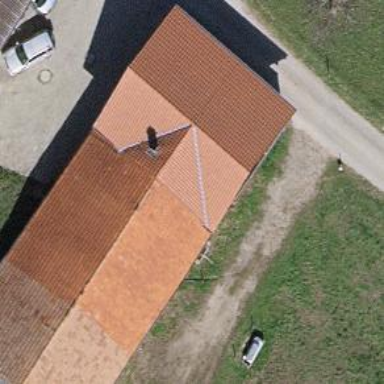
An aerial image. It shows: Building with ridge on the roof.